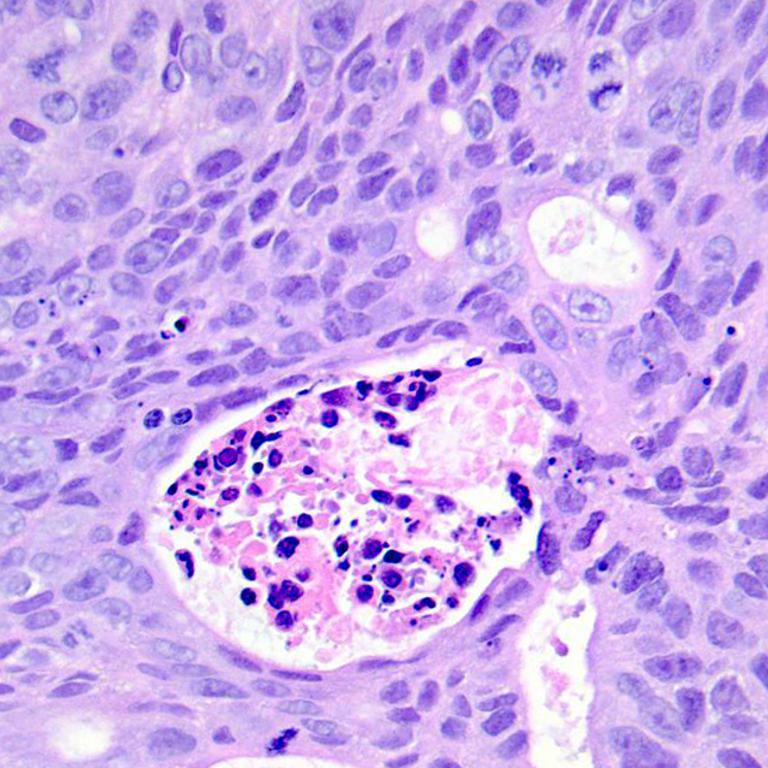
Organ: colon
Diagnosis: adenocarcinomas